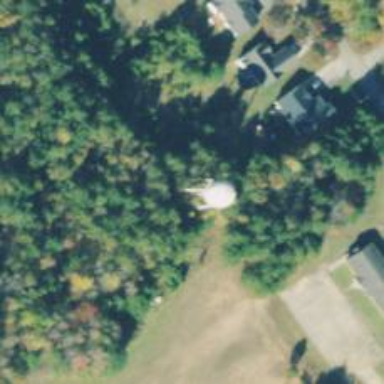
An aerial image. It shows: Water tower that is man-made.